Interaction volume radius: 10 \u00c5
Interaction volume height: 15 \u00c5
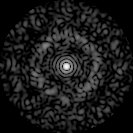
Disorder parameter: 0.8607